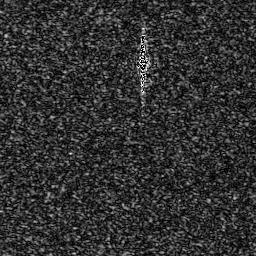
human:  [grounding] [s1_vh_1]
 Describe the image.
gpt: In the satellite image, there is  <ref>1 medium ship </ref> <box>[[51, 15, 58, 30, 0]]</box> located at top.